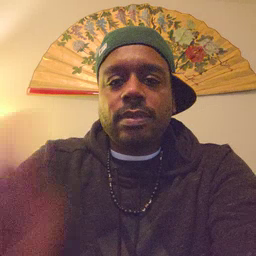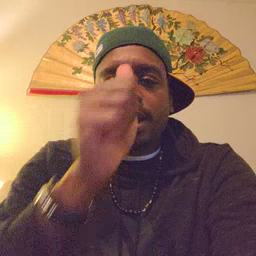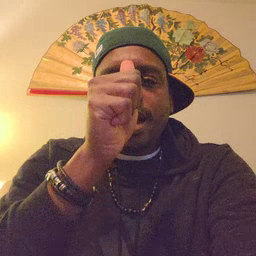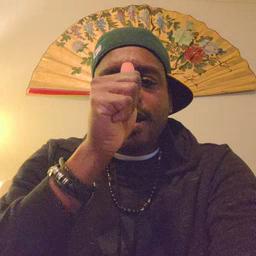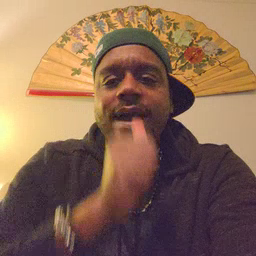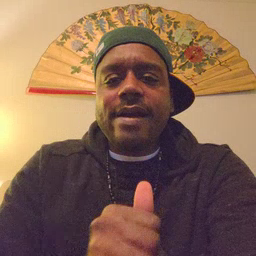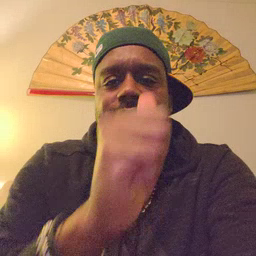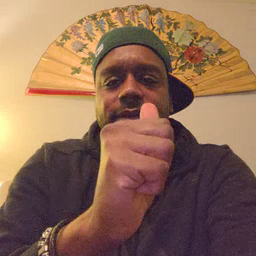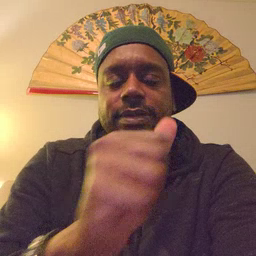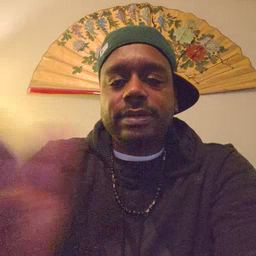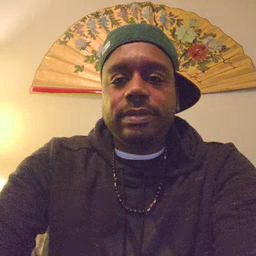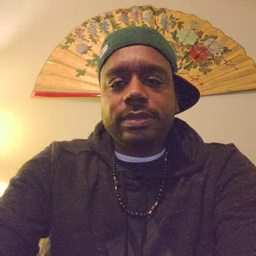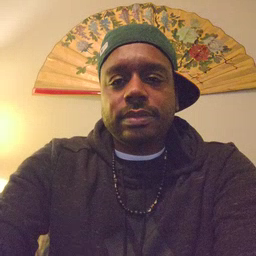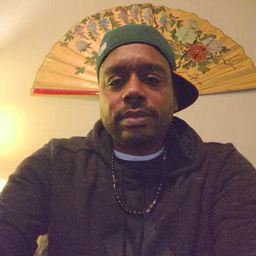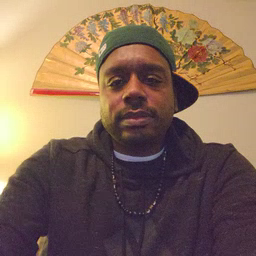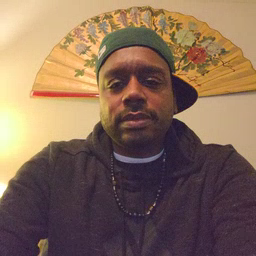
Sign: hide